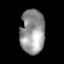
Tissue: lung
Cell type: Others
Senescence score: 0.214
Nuclear area (px): 1067
Mean DAPI intensity: 149.213